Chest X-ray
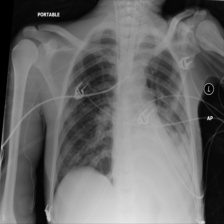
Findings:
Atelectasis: negative
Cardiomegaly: negative
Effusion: negative
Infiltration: negative
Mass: negative
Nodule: negative
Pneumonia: negative
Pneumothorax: negative
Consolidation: positive
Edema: negative
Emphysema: negative
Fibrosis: negative
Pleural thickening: negative
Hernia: negative